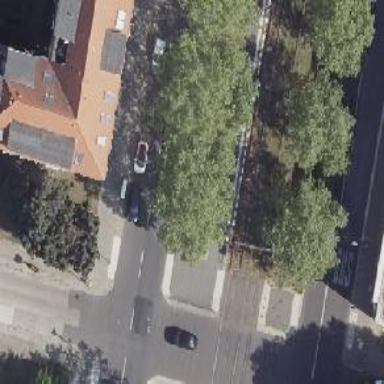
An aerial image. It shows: Tram stop.